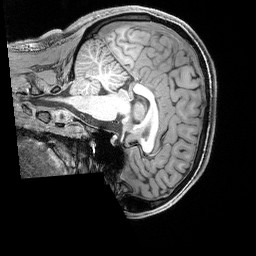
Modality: T1w
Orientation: sagittal
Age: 20
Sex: male
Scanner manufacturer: siemens
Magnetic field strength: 3 T
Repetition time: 2.4 s
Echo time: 0.00215 s